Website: home-depot
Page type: payment
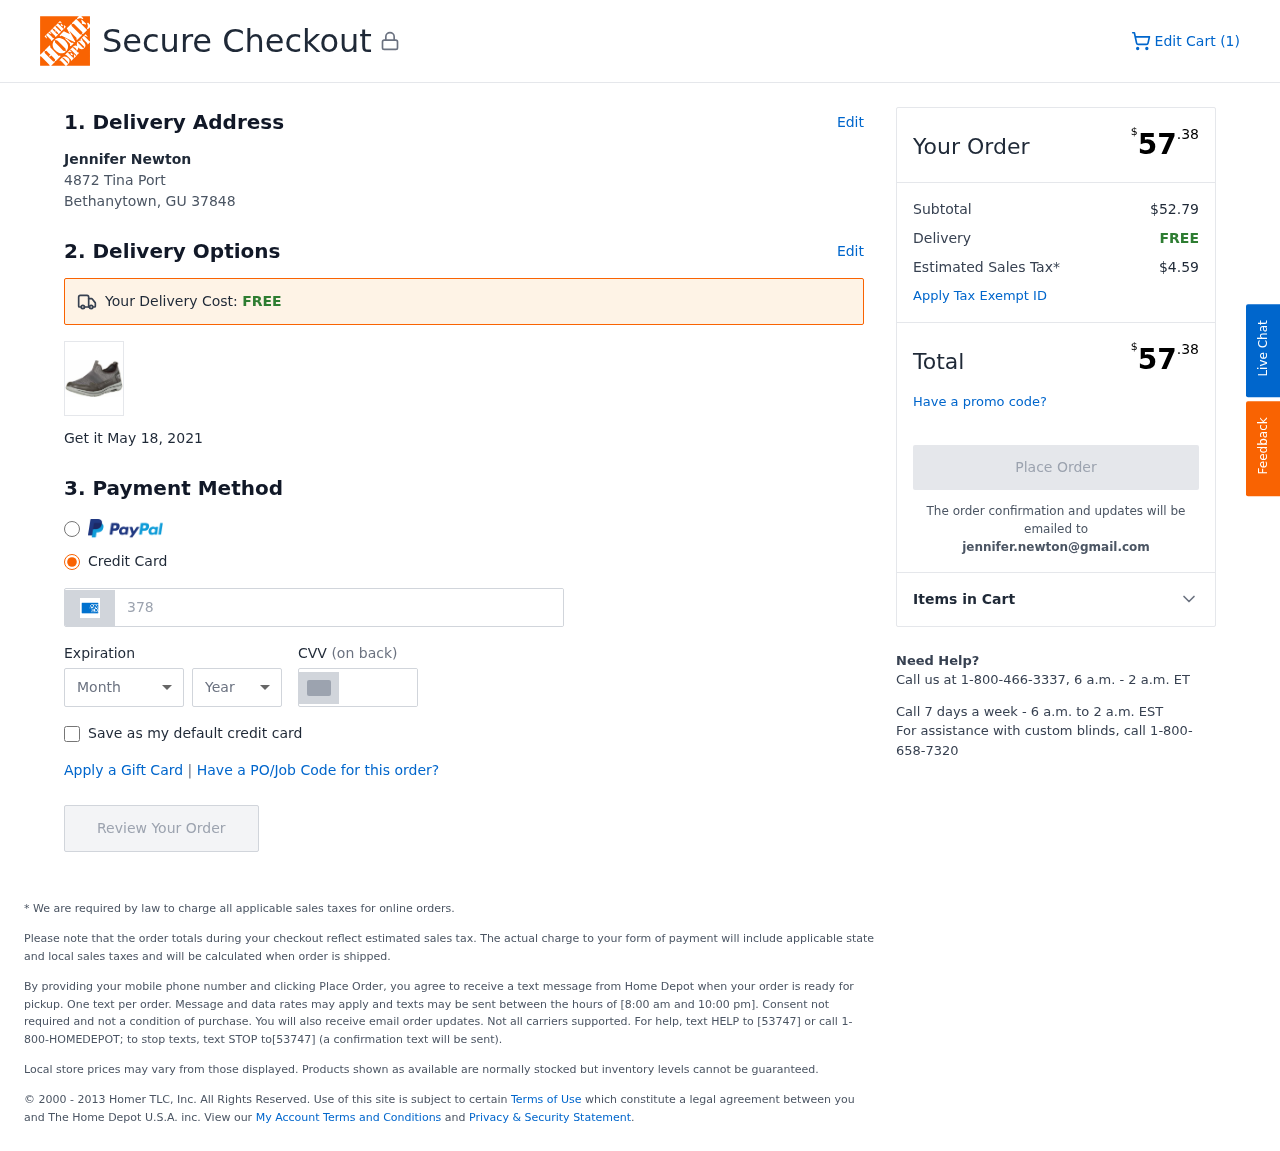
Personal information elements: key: PII_CARD_CVV
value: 0109
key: PII_CARD_EXPIRY_MONTH
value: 09
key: PII_CARD_EXPIRY_YEAR
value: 27
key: PII_CARD_NUMBER
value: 3788 8285 3491 533
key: PII_CITY_STATE_ZIP
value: Bethanytown, GU 37848
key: PII_EMAIL
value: jennifer.newton@gmail.com
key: PII_FULLNAME
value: Jennifer Newton
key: PII_STREET
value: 4872 Tina Port
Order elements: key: ORDER_NUM_ITEMS
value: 1
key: ORDER_DELIVERY_DATE
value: May 18, 2021
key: ORDER_TOTAL
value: $57.38
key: ORDER_SUBTOTAL
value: $52.79
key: ORDER_SHIPPING_COST
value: FREE
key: ORDER_TAX
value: $4.59